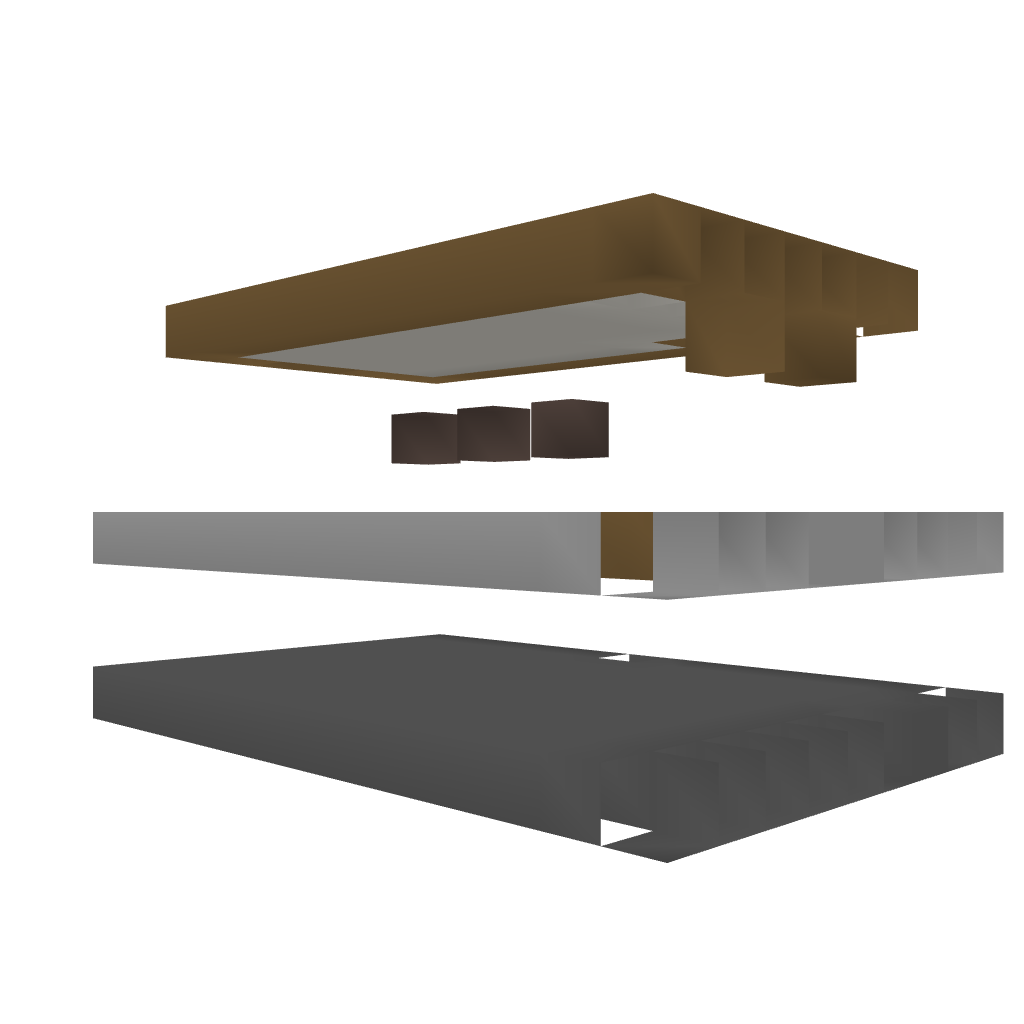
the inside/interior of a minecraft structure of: Library